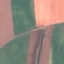
Label: AnnualCrop